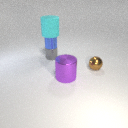
large cyan rubber cylinder above small blue metal cylinder